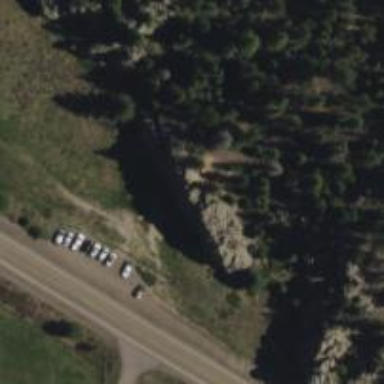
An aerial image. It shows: Cliff in nature.